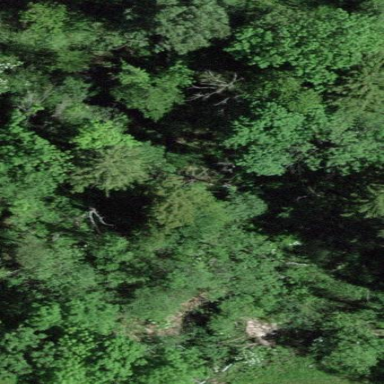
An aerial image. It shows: Mixed forest with variety of leaf types and cycles.